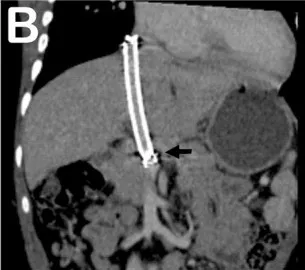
Follow-up computed tomography and esophagogastroduodenoscopy at 6 months post-TIPS. (B) Tomographic reconstruction showing stent and portal vein.
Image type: radiology (ct)